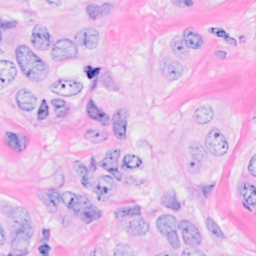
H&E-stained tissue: Breast